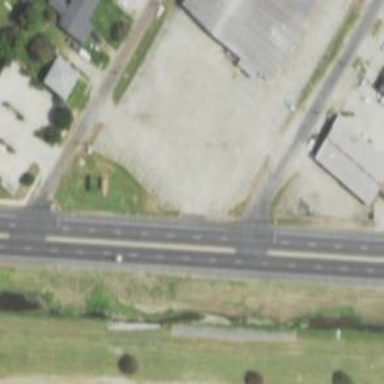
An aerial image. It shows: Asphalt road classified as trunk highway.